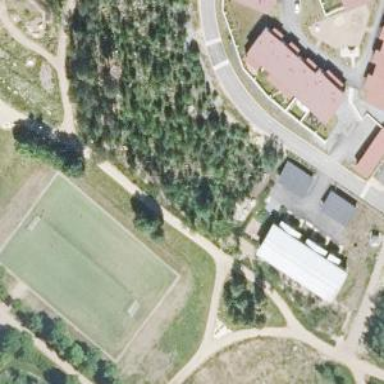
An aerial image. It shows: Artificial turf soccer pitch for leisure land.